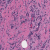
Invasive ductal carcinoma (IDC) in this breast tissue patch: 0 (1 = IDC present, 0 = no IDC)